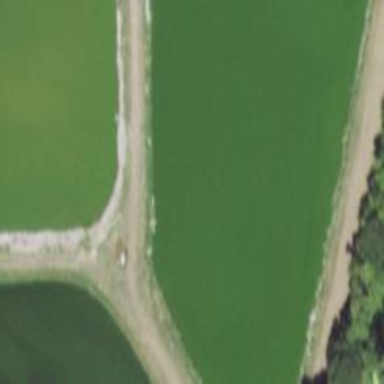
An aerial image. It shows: Sewage reservoir surrounded by water.